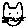
Label: cat